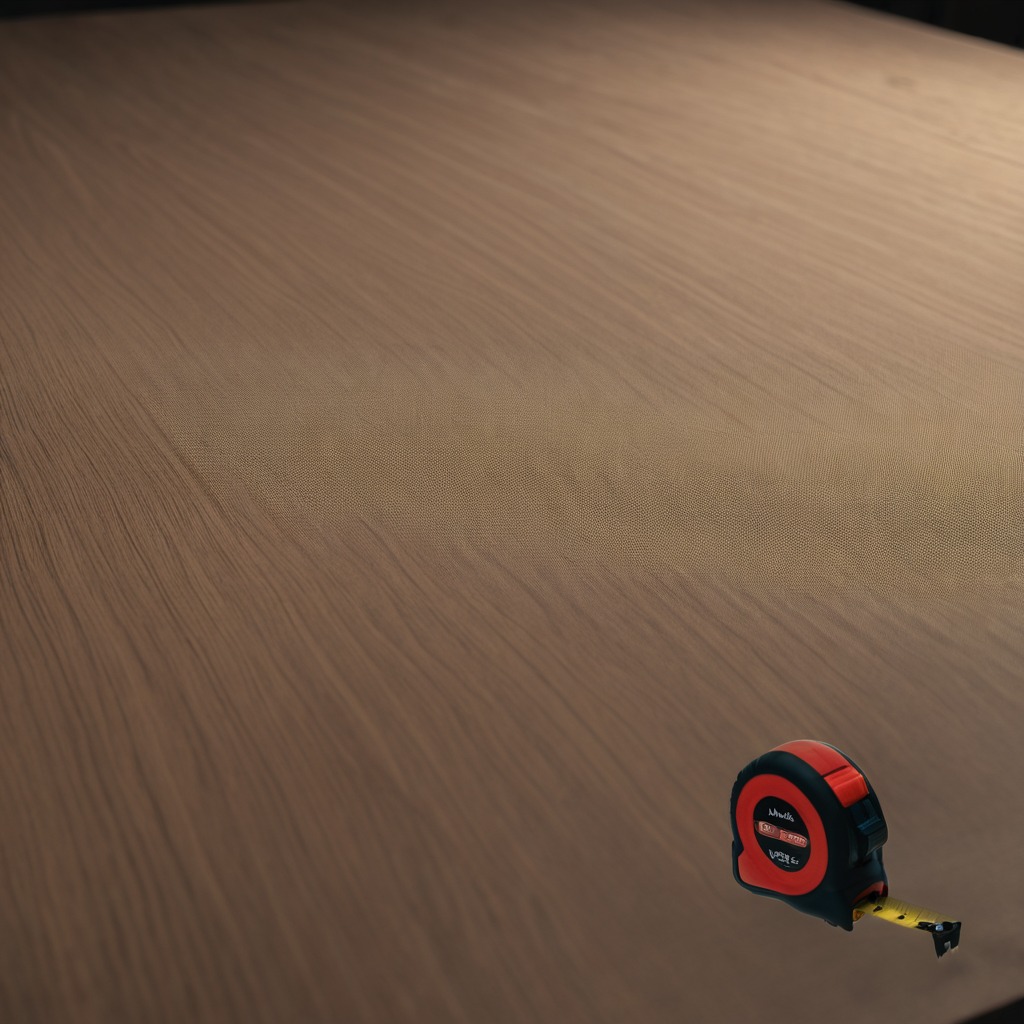
A measuring tape is lying on the wooden table.